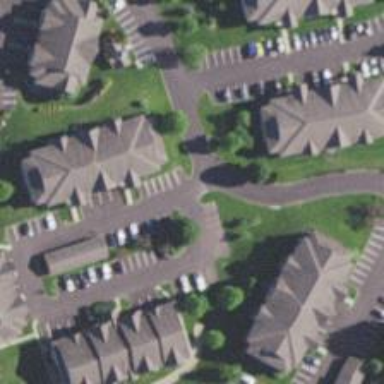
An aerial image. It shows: Living street.